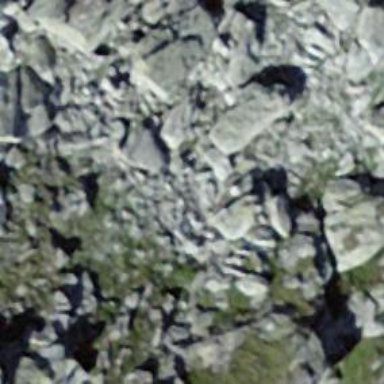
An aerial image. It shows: Cliff in nature.